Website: apple
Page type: newsletter-management
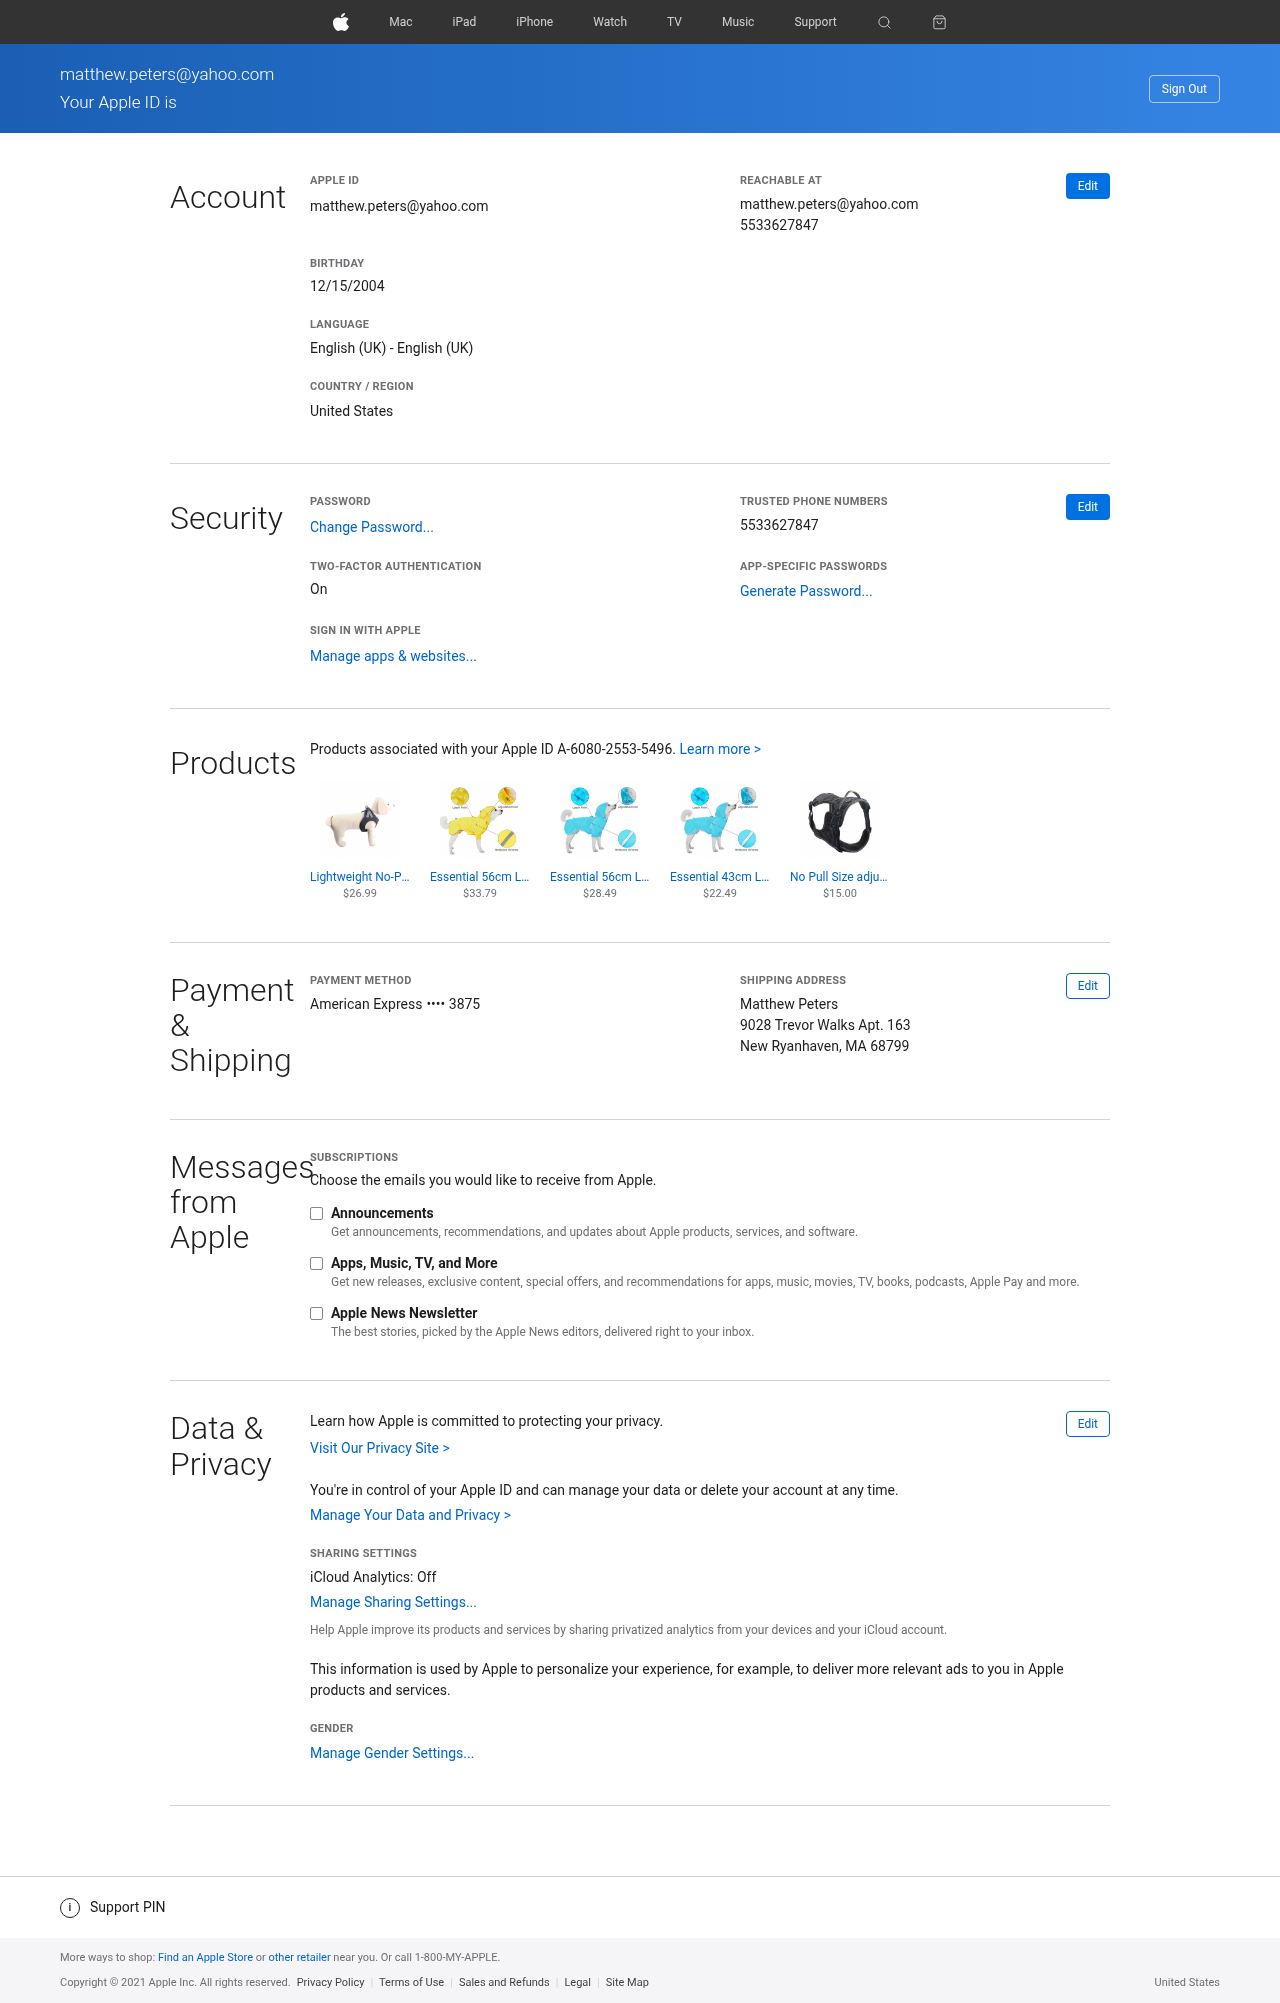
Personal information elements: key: PII_CARD_LAST4
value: •••• 3875
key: PII_CARD_TYPE
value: American Express
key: PII_CITY_STATE_ZIP
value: New Ryanhaven, MA 68799
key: PII_COUNTRY
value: United States
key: PII_DOB
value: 12/15/2004
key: PII_EMAIL
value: matthew.peters@yahoo.com
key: PII_FULLNAME
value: Matthew Peters
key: PII_PHONE
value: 5533627847
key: PII_STREET
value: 9028 Trevor Walks Apt. 163
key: PII_EMAIL2
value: matthew.peters@yahoo.com
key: PII_EMAIL3
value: matthew.peters@yahoo.com
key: PII_PHONE2
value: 5533627847
Product elements: key: PRODUCT1_NAME
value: Lightweight No-Pull Dog Harness, Step in Puppies Vest, Easy Handle and control, suitable for outdoor
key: PRODUCT1_PRICE
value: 26.99
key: PRODUCT2_NAME
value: Essential 56cm Lightweight Reflective Dog Raincoat with Hood & Harness Hole, Yellow, Outdoor Rain Ge
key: PRODUCT2_PRICE
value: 33.79
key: PRODUCT3_NAME
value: Essential 56cm Lightweight Reflective Dog Raincoat with Hood & Harness Hole, Blue, Outdoor Rain Gear
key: PRODUCT3_PRICE
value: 28.49
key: PRODUCT4_NAME
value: Essential 43cm Lightweight Reflective Dog Raincoat with Hood & Harness Hole, Blue, Outdoor Rain Gear
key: PRODUCT4_PRICE
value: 22.49
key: PRODUCT5_NAME
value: No Pull Size adjustable Dog Harness everyday wearing Puppies Vest, Easy On and off, Convenient for A
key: PRODUCT5_PRICE
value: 15